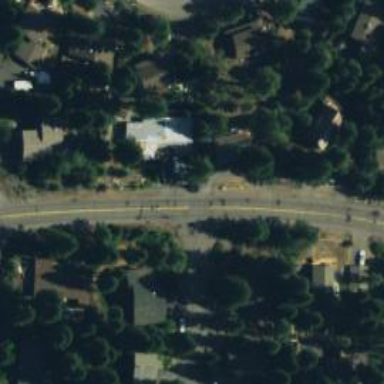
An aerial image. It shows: Road with stop sign.